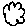
Label: cloud